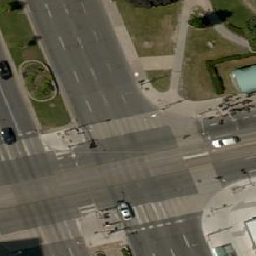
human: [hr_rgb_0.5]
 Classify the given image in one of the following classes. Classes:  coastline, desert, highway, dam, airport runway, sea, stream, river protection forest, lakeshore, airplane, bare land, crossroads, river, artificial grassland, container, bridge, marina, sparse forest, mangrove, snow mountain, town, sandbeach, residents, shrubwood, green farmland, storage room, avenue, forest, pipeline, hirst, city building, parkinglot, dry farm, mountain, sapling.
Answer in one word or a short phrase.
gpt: crossroads